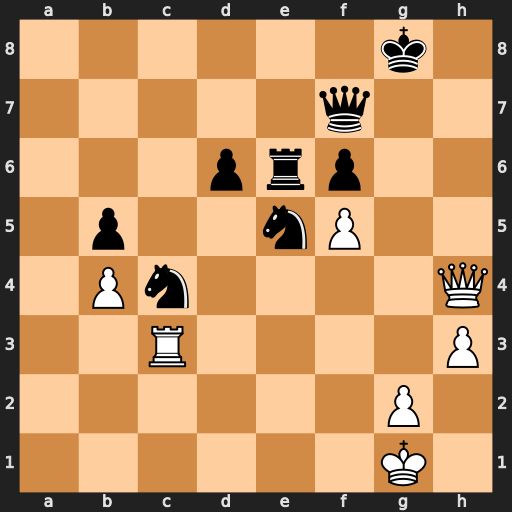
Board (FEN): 6k1/5q2/3prp2/1p2nP2/1Pn4Q/2R4P/6P1/6K1
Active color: w
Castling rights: -
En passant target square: -
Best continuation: Rg3+ Kf8 Qh8+ Ke7 Rg7 d5 fxe6